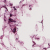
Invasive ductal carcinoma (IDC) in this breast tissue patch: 0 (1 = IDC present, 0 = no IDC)